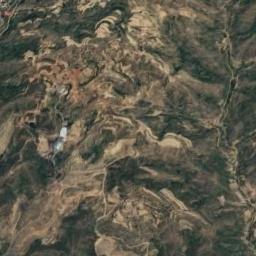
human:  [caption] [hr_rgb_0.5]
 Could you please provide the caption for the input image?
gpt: There is not the even mountain .

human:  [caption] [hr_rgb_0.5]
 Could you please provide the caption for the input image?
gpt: Thirty percent of the area on this mountain is covered by vegetation .

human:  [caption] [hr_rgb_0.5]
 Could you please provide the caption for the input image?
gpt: The mountain is full of bare land with lines of green plants .

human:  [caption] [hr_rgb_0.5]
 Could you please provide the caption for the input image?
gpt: The mountain has a rugged surface and is covered with some vegetation .

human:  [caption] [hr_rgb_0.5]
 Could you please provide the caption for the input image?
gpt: There are some green ravines on the mountain .